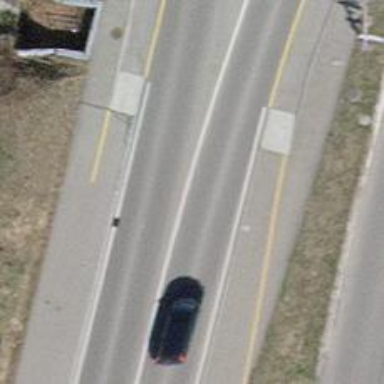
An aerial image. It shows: Primary highway with separate asphalt sidewalk.